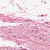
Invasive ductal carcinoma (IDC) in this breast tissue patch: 0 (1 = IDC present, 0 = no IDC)